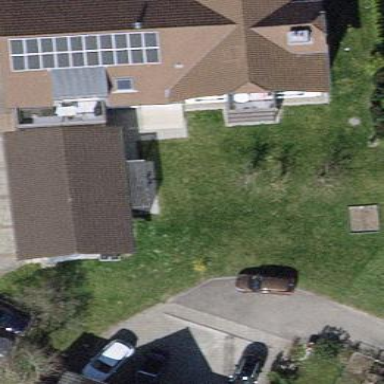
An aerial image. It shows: Half-hipped roof on apartment building.